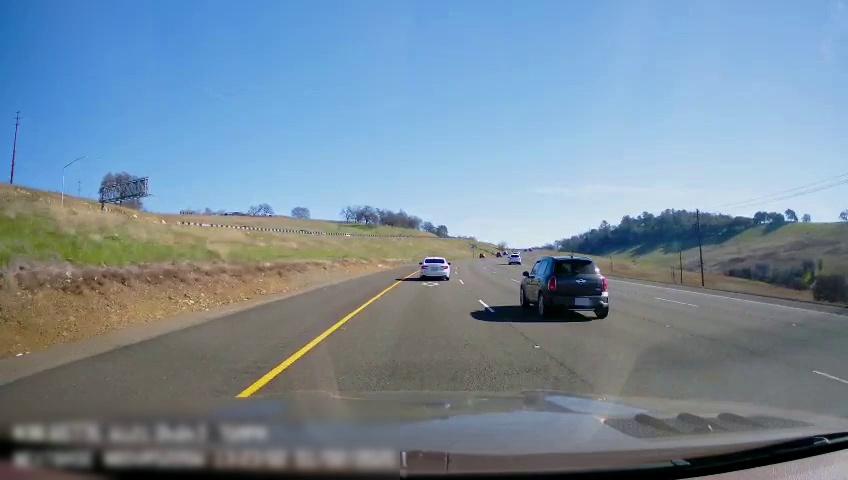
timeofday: Day
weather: Sunny
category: Drivable Space
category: Vehicles | SUV
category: Vehicles | Car
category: Vehicles | SUV
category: Lanes | Current Lane
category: Lanes | Current Lane
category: Lanes | Alternate Lane
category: Lanes | Alternate Lane
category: Lanes | Alternate Lane